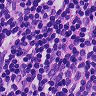
Metastatic tissue present: no